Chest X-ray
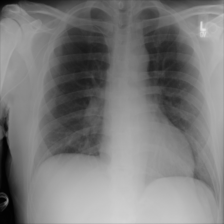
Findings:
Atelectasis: negative
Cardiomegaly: negative
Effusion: negative
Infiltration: negative
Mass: negative
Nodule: negative
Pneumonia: negative
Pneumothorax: negative
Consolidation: negative
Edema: negative
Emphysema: negative
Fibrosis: negative
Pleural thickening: negative
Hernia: negative